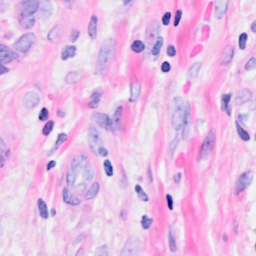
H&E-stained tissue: Breast